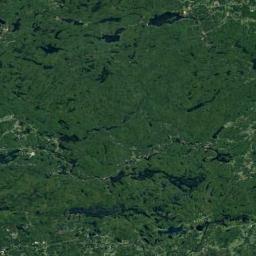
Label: wetland